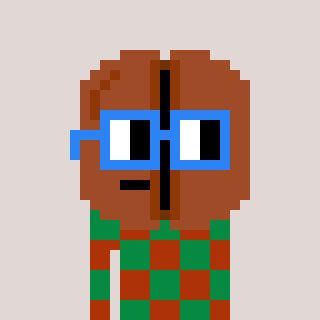
a pixel art character with square blue glasses, a coffeebean-shaped head and a hotbrown-colored body on a warm background